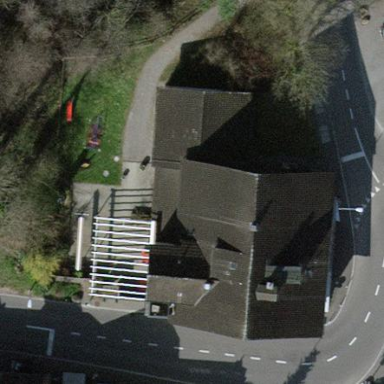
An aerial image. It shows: Restaurant building.